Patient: sex F, age 67
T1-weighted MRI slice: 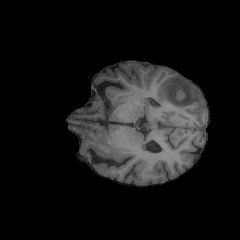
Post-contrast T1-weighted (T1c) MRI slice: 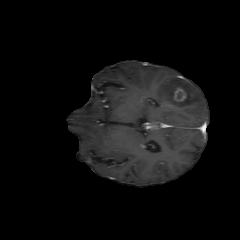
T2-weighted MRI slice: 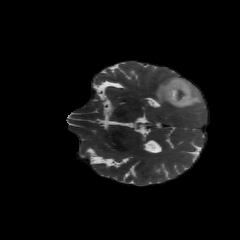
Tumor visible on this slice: yes
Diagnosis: Glioblastoma, IDH-wildtype
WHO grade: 4